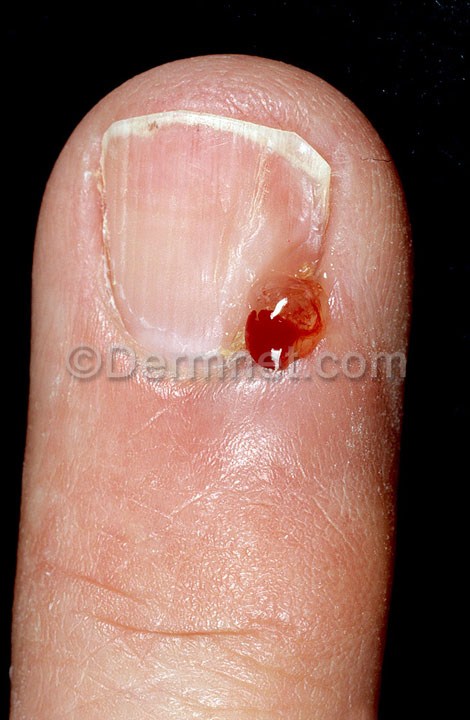
Disease: Nail Fungus and other Nail Disease